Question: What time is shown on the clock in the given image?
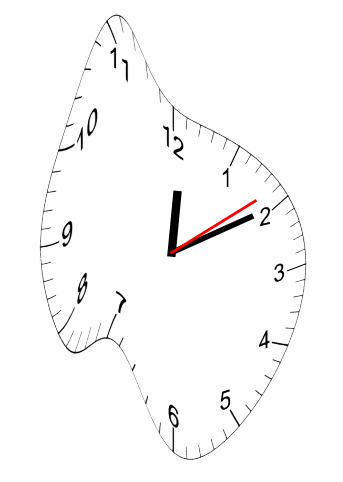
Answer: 12:10:09